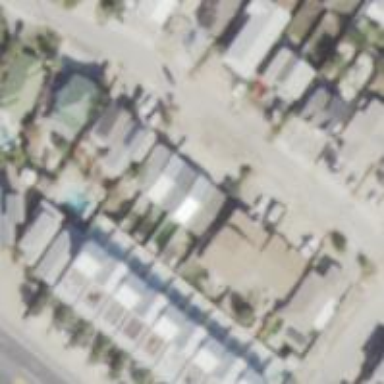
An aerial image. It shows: Residential area consisting of single-family homes.